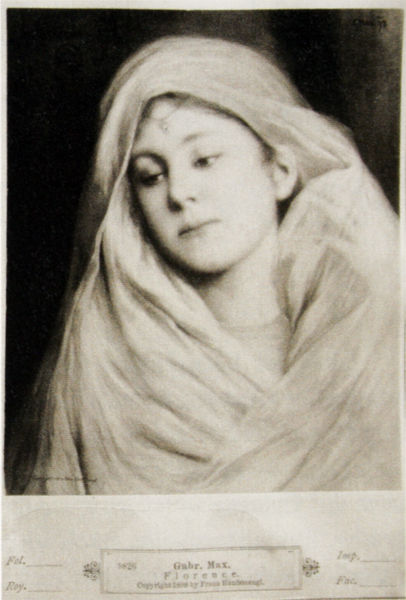
Titel: Florence
Künstler: Gabriel von Max
Standort: München
Institution: Stadtmuseum, Sammlung Fotografie
Schlagwörter: women, dress, formal, painting, portrait, robe, woman, sad, girl, drawing, black and white, shawl, photo, happy, max, cloth, clothing, photography, text, potrait, veil, jewelry, alone, d, jewelery, viel, pendent, happ, marrige